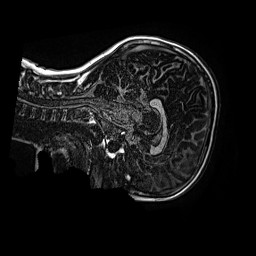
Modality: MP2RAGE
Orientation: sagittal
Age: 10
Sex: female
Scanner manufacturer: siemens
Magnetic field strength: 3 T
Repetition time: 4 s
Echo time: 0.00299 s